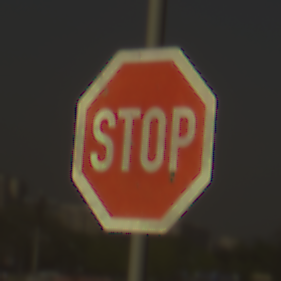
Verkehrszeichen: Stop
Umgebung: Outdoor, Suburban
Tageszeit: MorningAfternoon
Wetter: Clear
Licht: Natural
Jahreszeit: NotSpecified
Kontrast: HighContrast